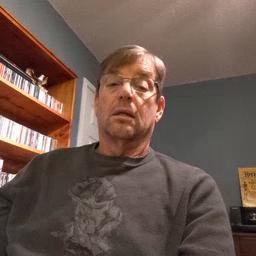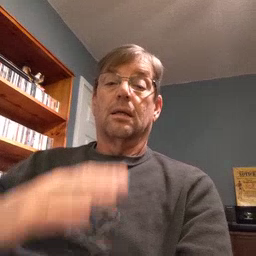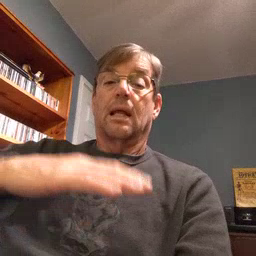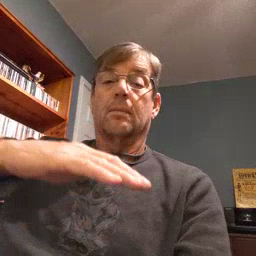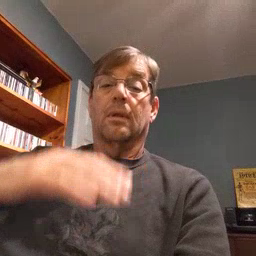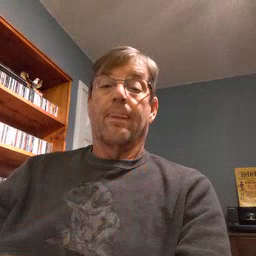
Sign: table